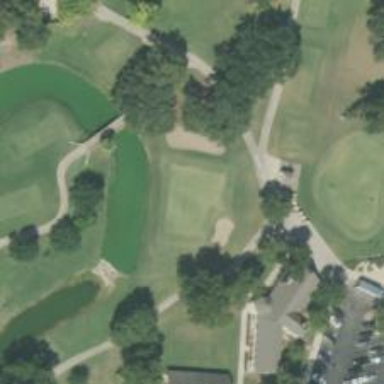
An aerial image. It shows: Golf hole.